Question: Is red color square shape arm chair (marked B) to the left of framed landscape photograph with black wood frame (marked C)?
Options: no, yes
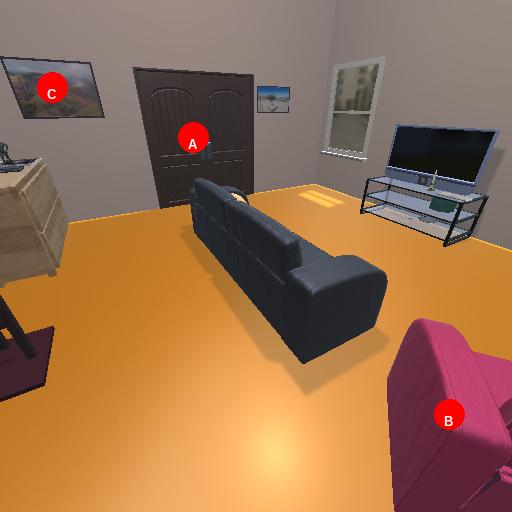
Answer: no